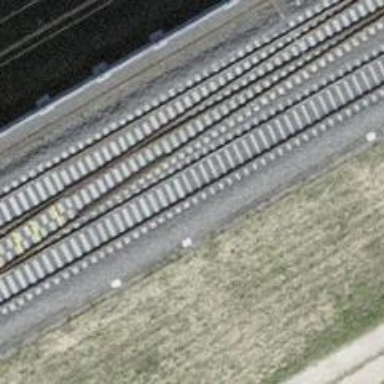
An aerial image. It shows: Single railway track with electrified contact line.